Question: I was wondering what options were available to generate .png based on the kind of input one feeds a graphing calculator.. so
(y^2 + 5x + 3) / ((3x + 3) + 5y + 18)
would return

The only thing I've found so far is texvc in mediawiki, but it seems overkill to get the whole mediawiki for one of it's modules.
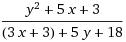
Answer: The <URL> and creates an output image.
>
Another option is <URL>.